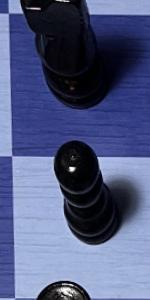
Label: Pawn_Black